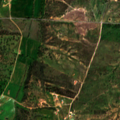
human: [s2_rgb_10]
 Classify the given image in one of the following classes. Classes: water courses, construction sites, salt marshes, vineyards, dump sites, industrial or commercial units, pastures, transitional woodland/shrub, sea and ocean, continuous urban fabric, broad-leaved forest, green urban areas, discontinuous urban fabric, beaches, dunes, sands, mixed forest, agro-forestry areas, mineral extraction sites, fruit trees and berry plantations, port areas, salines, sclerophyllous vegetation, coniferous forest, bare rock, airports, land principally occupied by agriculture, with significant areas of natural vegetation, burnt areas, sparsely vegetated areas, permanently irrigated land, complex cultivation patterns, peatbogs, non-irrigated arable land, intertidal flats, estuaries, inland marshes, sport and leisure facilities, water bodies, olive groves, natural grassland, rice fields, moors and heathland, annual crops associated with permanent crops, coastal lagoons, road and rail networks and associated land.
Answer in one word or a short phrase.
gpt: complex cultivation patterns, agro-forestry areas, transitional woodland/shrub